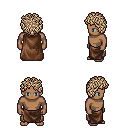
a pixel art fantasy rpg character, male body template, human, dark skin, brown cape, robe skirt, white blonde curly afro hairstyle, four views (front, back, left, right), 2x2 character sprite sheet, small pixel art, hard edges, no anti-aliasing